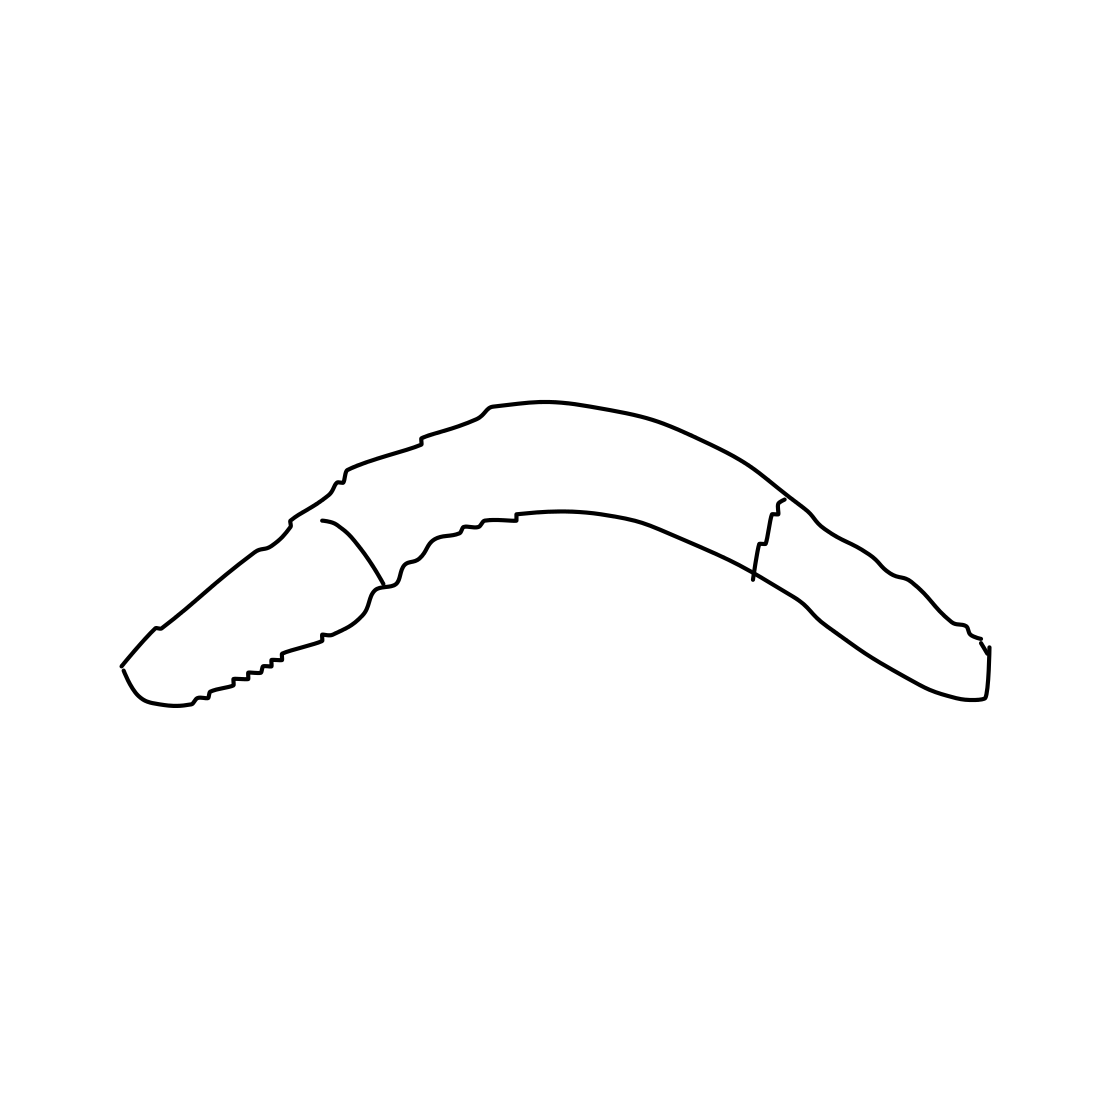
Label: boomerang